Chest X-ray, AP view. Patient: 56 years old, sex M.
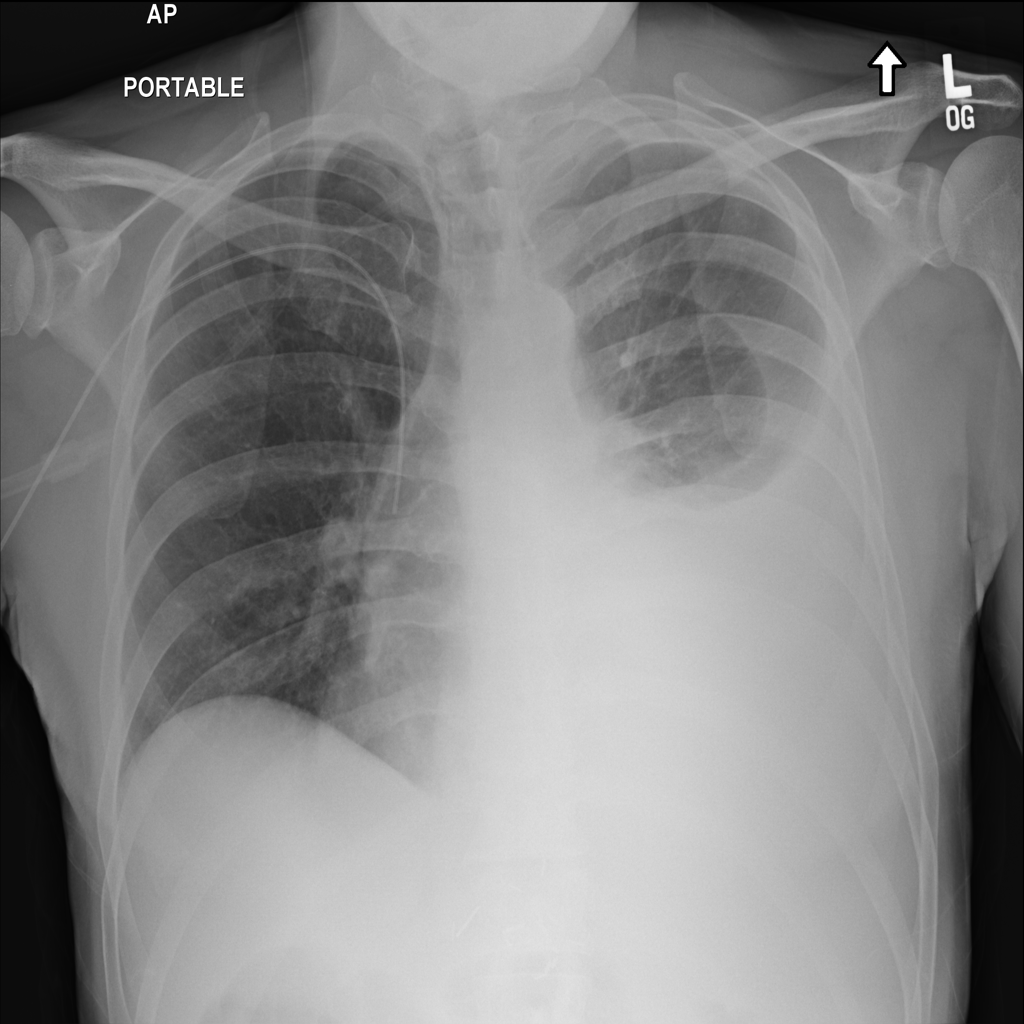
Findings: Effusion